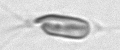
Label: Chrysochromulina